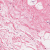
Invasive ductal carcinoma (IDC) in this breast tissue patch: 0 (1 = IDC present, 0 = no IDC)